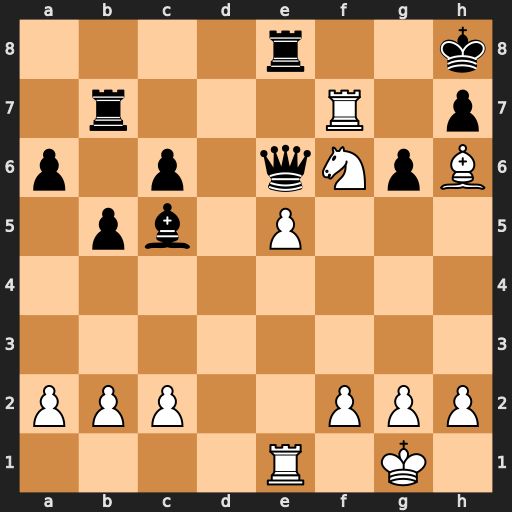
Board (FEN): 4r2k/1r3R1p/p1p1qNpB/1pb1P3/8/8/PPP2PPP/4R1K1
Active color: w
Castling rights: -
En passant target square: -
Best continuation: Bg7#